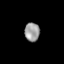
Tissue: lung
Cell type: Pericytes
Senescence score: 0.5604
Nuclear area (px): 277
Mean DAPI intensity: 154.603